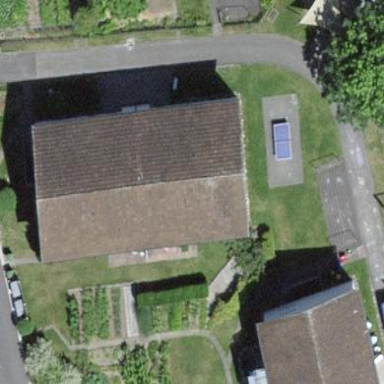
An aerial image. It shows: Residential building with gabled roof.